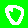
Digit: 0